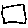
Label: square